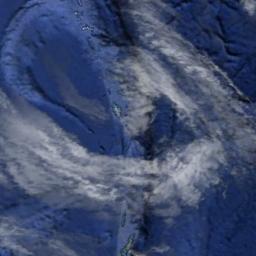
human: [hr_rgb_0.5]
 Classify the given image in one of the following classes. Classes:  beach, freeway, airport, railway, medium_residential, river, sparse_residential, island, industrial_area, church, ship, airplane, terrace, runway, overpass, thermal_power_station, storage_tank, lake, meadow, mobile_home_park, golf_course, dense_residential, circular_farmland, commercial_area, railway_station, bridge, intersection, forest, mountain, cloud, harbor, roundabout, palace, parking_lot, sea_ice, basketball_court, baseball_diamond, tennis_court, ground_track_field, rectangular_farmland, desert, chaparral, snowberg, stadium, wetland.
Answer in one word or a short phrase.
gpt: cloud